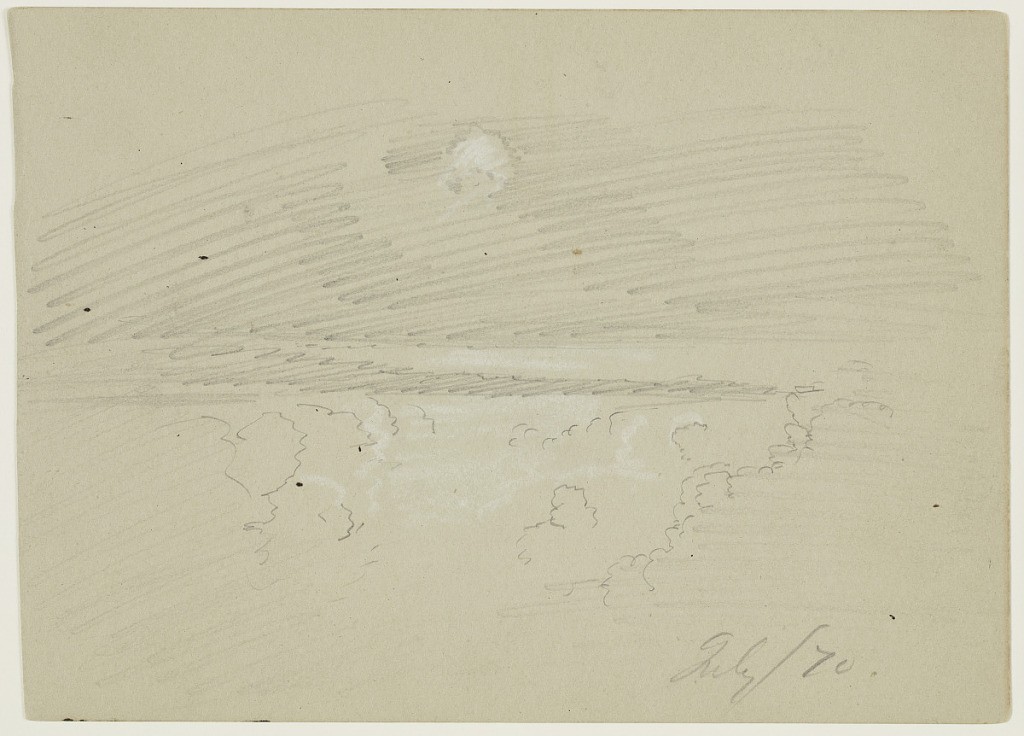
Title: Cloudy Sky, Hudson, New York
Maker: Frederic Edwin Church, American, 1826–1900
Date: July 1870
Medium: Graphite and white crayon on green laid paper; verso: graphite and brown crayon
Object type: Drawing
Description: Atmosphere sketch showing layers of puffy and hazy cloud over or near Hudson, New York. In the lower half, the contours of multiple billowing clouds overlap one another. Above, the sky is filled with hazy, high altitude clouds, articulated as loose diagonal strokes. At upper center, the sun or moon glows through this thin veil of clouds.

Verso: Portion of a panorama showing a loosely-rendered view of billowing clouds at sunset over a rolling, wooded landscape. An anthropomorphic cloud that resembles the head of a person is included at upper left.